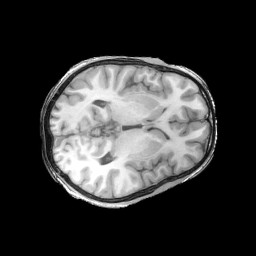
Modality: T1w
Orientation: axial
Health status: ill
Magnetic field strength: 3 T